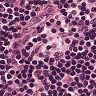
Metastatic tissue present: no